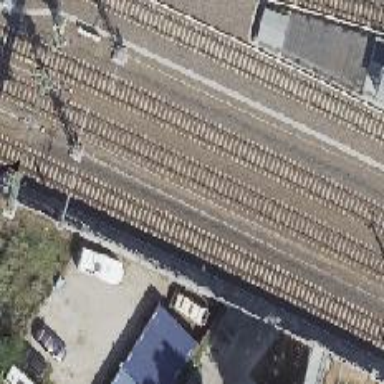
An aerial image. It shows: Railway track with contact lines for electrification.